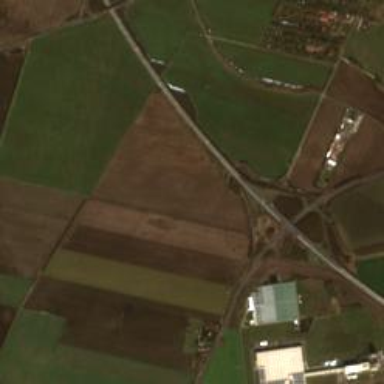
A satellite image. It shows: Motorway area.